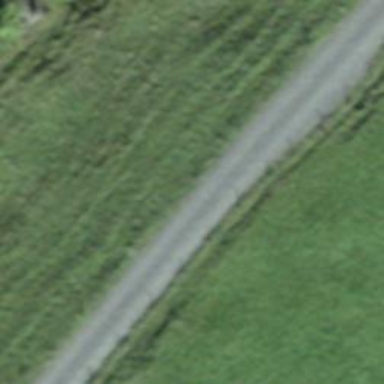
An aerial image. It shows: Gravel track with grade2 quality.